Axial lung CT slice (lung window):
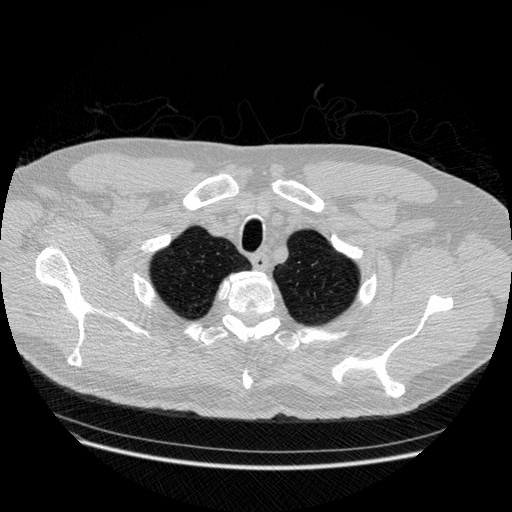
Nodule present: no